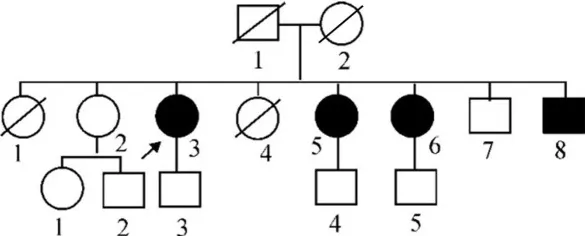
Genetic family diagram of the patient.
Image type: radiology (x_ray)